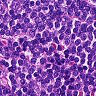
Metastatic tissue present: no